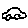
Label: car